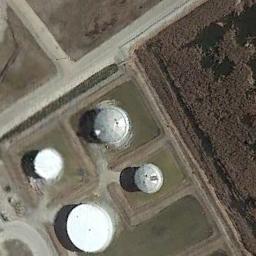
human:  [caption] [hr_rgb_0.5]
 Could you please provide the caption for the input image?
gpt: There are several neatly arranged large oil storage tanks in the factory, And there are large lawns in the factory .

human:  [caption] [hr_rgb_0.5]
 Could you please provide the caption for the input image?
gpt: There is a green pool beside the storage tanks .

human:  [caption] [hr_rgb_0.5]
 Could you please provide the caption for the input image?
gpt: There are some white and silver storage tanks on the bare land .

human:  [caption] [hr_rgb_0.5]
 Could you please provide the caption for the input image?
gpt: The storage tanks are surrounded by grass .

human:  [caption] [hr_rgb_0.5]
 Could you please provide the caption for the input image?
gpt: There are four storage tanks of different sizes .